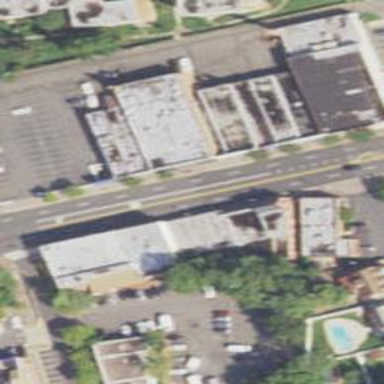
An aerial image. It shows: Retail building.